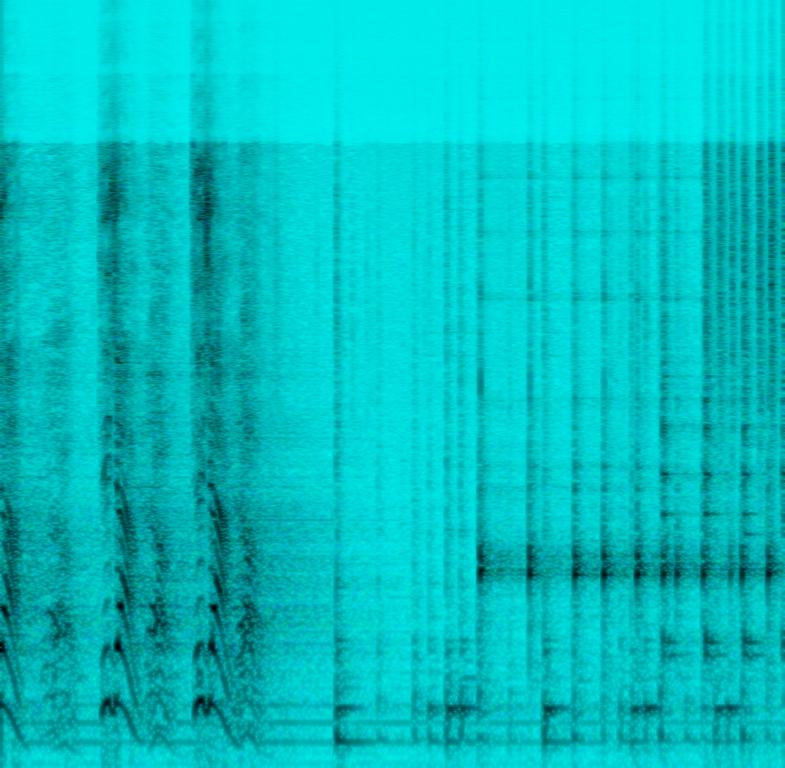
The low quality recording features a passionate male vocal chant, followed by harmonizing male vocals chants, after which a shimmering shaker and wooden percussion start playing. It sounds soulful, passionate and dynamic. The recording is mono and noisy.